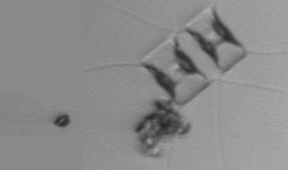
Label: Chaetoceros_similis